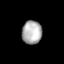
Tissue: lung
Cell type: Epithelial cells
Senescence score: 0.2221
Nuclear area (px): 461
Mean DAPI intensity: 173.306